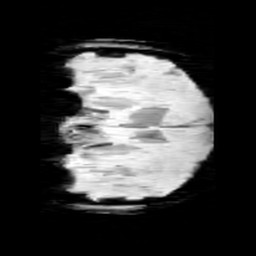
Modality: minIP
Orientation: coronal
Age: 11
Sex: female
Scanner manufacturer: siemens
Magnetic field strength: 3 T
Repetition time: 0.027 s
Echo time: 0.02 s